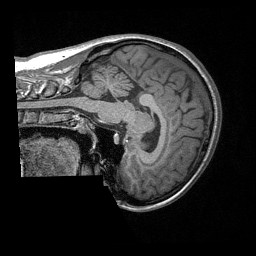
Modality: T1w
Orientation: sagittal
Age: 19
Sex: female
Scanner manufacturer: siemens
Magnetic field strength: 3 T
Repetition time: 1.64 s
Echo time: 0.00234 s